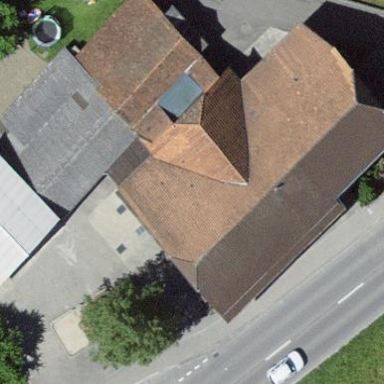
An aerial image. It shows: Barn.